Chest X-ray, PA view. Patient: 54 years old, sex F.
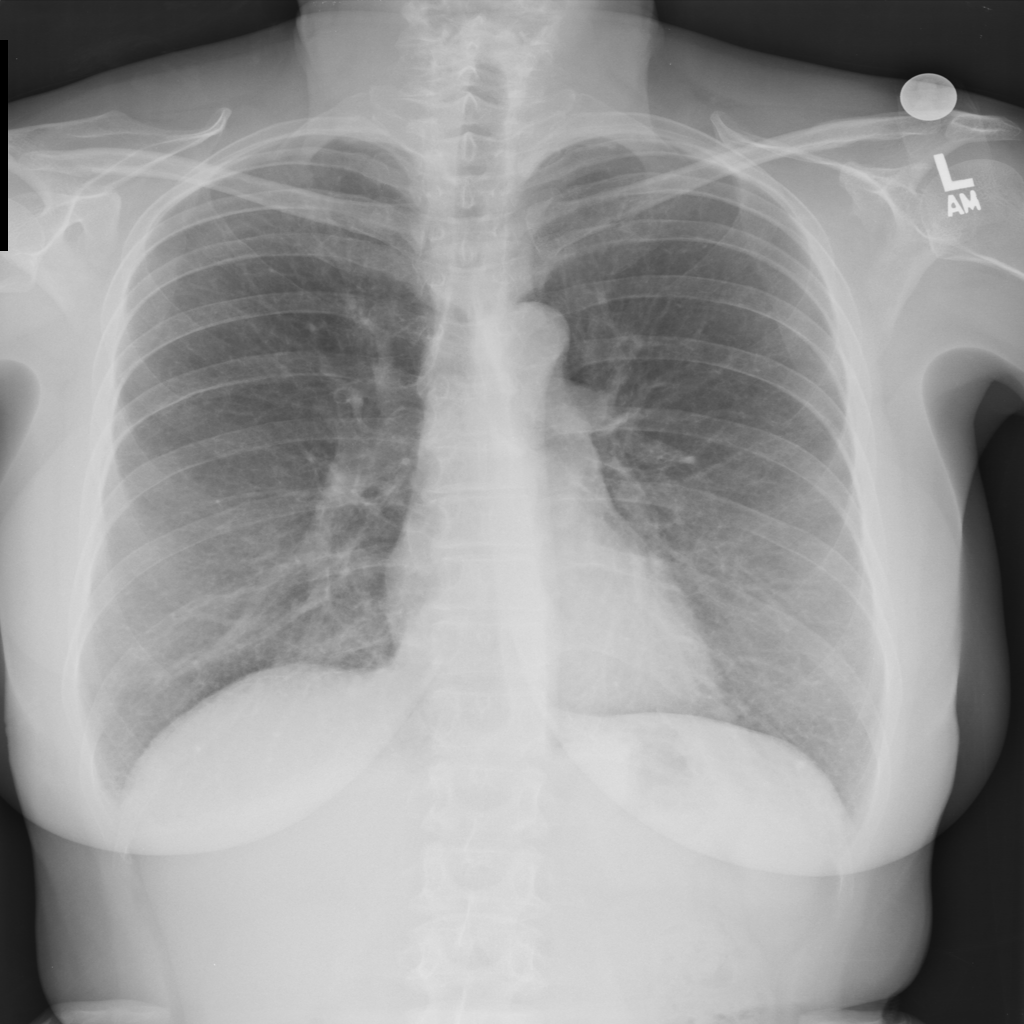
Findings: No Finding